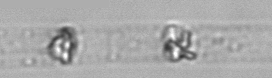
Label: Dactyliosolen_blavyanus